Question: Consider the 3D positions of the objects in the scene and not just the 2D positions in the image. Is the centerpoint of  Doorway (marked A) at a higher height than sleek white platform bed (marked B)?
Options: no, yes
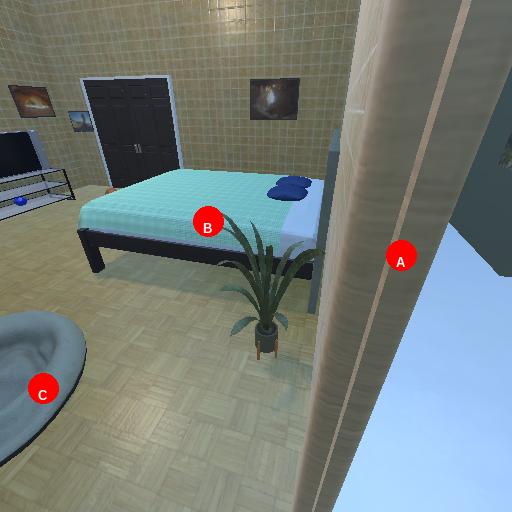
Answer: no